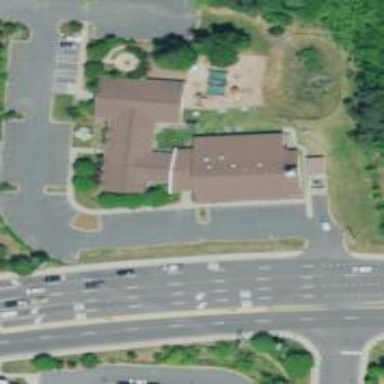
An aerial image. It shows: Building serving as place of worship.